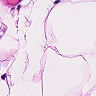
Metastatic tissue present: no